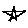
Label: star